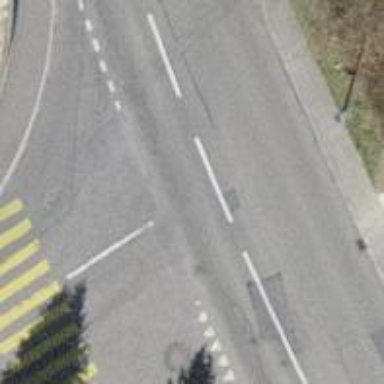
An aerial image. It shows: Road with "give way" sign.